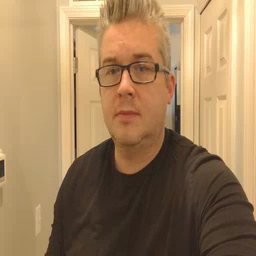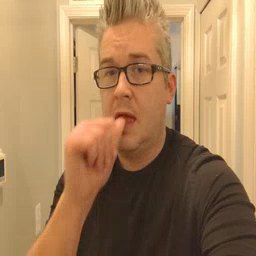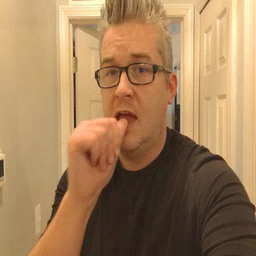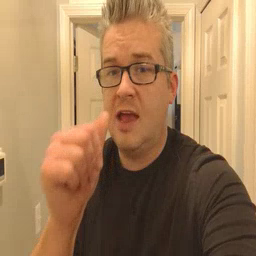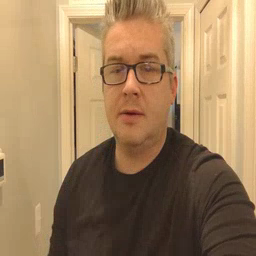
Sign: nuts